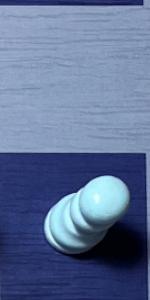
Label: Pawn_White